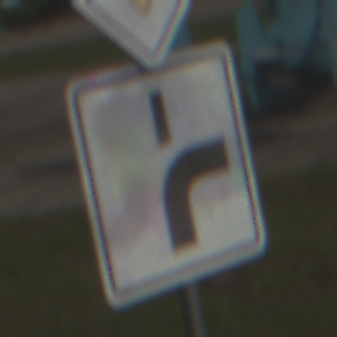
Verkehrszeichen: VerlaufVorfahrtsstrasse8
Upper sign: Vorfahrtsstrasse
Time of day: MorningAfternoon
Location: Outdoor (Special)
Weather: Clear
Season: NotSpecified
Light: Natural